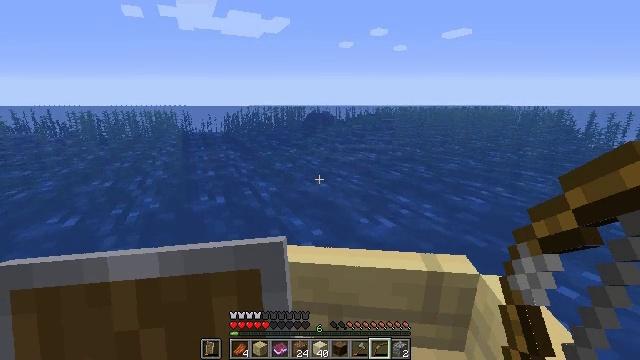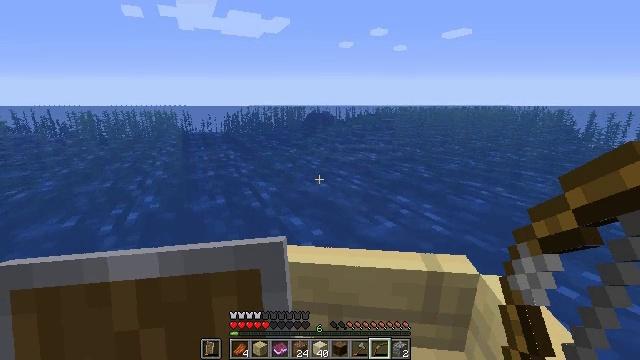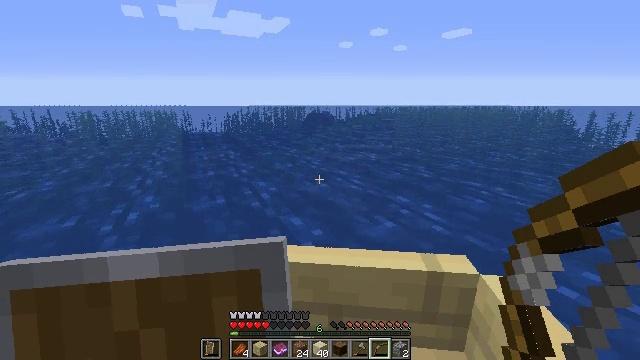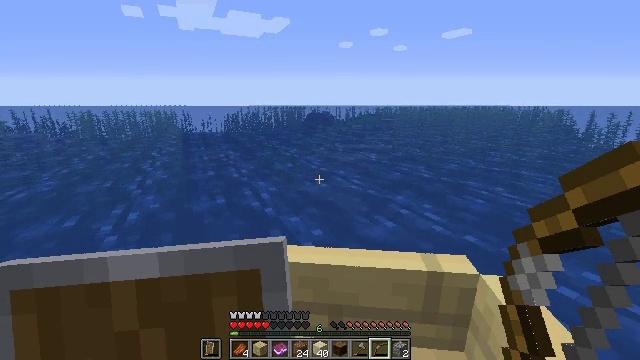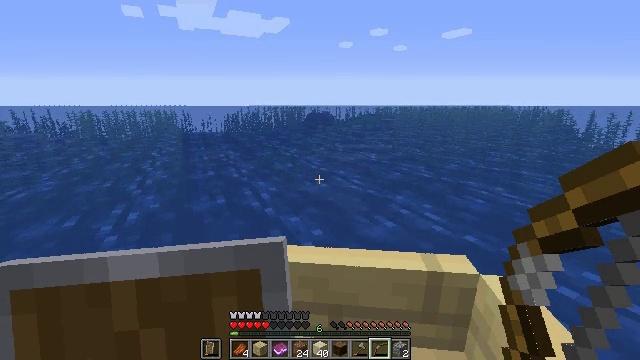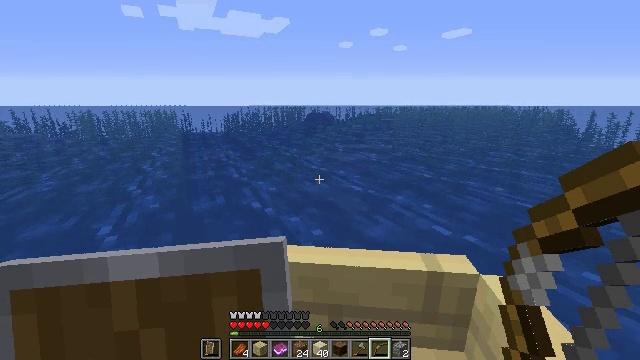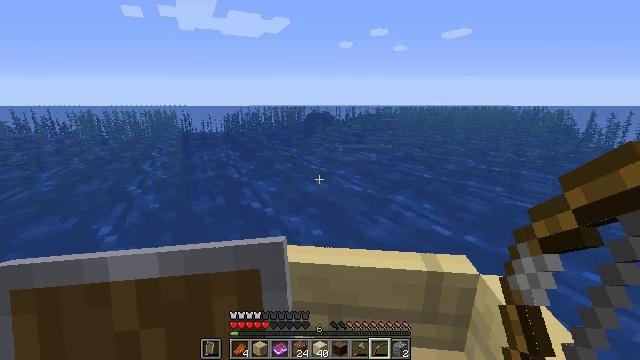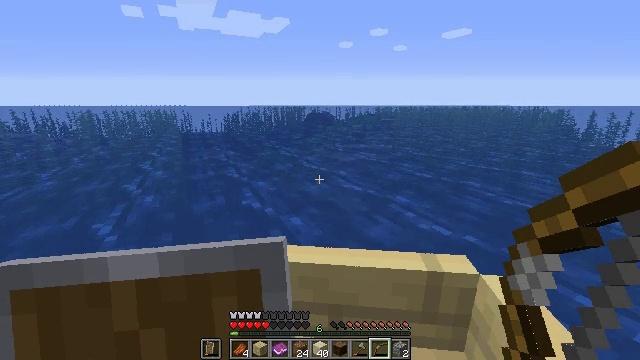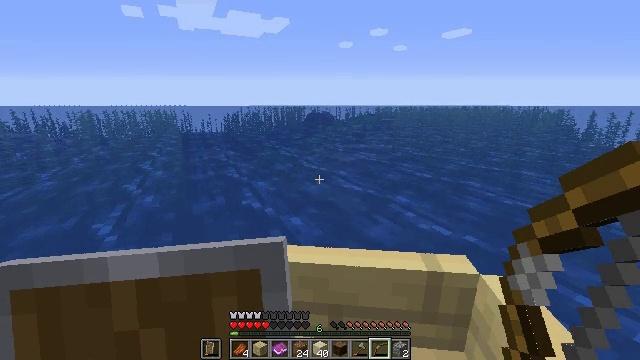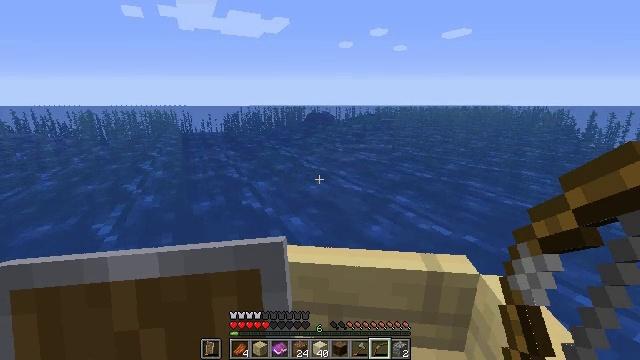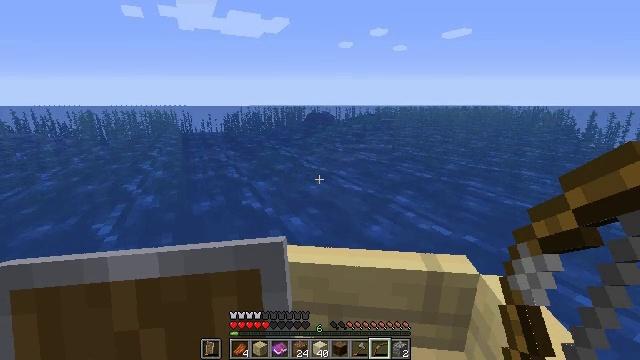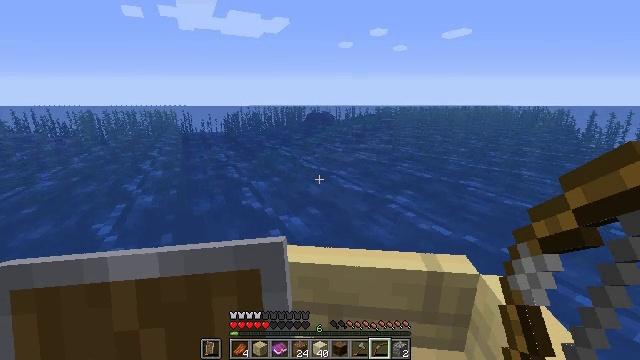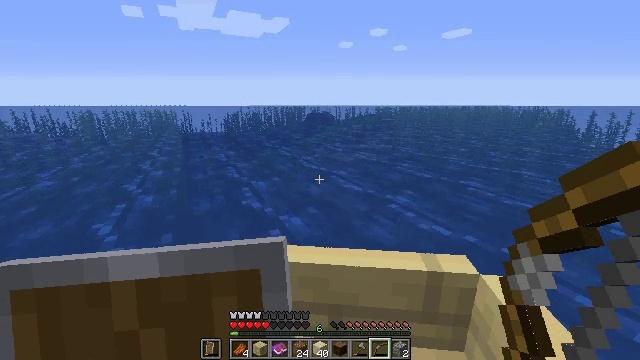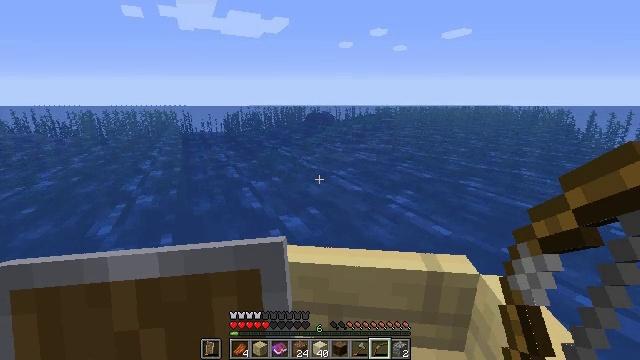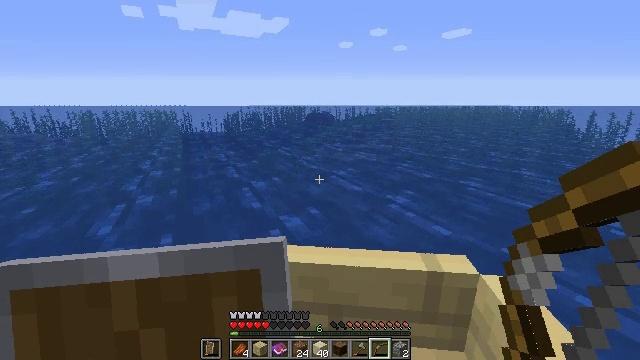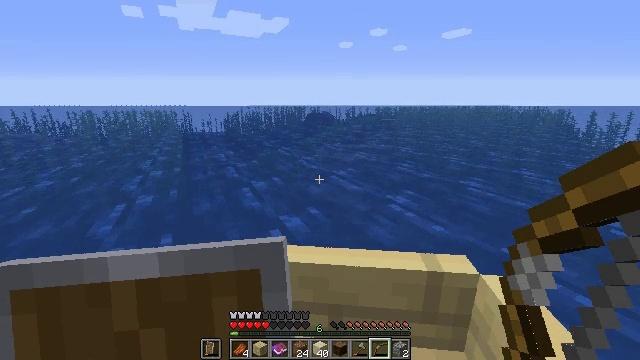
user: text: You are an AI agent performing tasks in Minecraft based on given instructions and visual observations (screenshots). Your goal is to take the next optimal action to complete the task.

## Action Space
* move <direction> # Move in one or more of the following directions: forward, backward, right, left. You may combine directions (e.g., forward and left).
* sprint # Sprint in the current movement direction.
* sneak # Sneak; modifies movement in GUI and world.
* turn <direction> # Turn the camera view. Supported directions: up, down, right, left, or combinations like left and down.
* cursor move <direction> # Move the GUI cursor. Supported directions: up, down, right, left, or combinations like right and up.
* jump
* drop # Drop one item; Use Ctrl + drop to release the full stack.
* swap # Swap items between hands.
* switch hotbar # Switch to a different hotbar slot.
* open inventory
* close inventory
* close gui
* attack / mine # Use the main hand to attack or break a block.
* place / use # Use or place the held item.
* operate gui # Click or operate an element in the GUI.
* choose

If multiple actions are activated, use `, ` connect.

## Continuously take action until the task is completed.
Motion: motion action
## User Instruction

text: Harvest packed ice from cold regions.
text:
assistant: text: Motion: no_op
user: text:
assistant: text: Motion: no_op
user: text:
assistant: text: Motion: no_op
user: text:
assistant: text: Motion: no_op
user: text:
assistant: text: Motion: no_op
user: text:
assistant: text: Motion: no_op
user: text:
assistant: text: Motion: no_op
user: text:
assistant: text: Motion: no_op
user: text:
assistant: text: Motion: no_op
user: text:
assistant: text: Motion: no_op
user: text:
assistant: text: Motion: no_op
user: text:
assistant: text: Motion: no_op
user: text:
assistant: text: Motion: no_op
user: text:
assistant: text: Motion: no_op
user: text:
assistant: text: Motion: no_op
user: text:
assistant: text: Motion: no_op
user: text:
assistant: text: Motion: no_op
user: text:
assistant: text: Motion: no_op
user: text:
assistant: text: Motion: no_op
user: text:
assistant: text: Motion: no_op
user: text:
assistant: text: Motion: no_op
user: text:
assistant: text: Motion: no_op
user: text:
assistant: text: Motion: no_op
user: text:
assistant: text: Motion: no_op
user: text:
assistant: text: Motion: no_op
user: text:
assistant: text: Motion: no_op
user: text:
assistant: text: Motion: no_op
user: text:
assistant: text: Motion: no_op
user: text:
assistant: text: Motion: no_op
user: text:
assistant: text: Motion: no_op